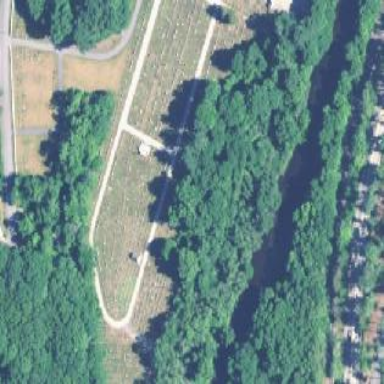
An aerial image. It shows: Cemetery area categorized as "Cemetery".